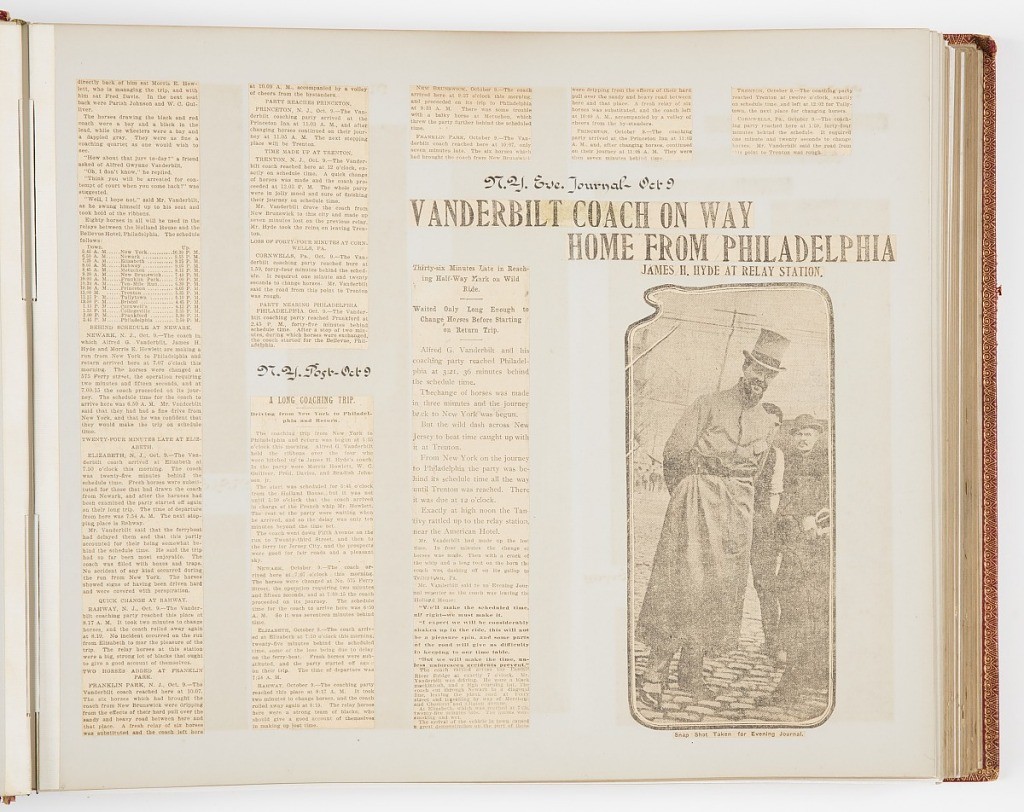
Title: Commemorative Scrapbook Documenting the 1901 Record Breaking Coach Race from New York City to Philadelphia and Back Again
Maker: James Hazen Hyde, American, 1876 - 1959
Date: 1901
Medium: Newspaper and magazine clippings mounted on heavy wove paper, annotated in pen and ink, bound in red leather with gilded lettering
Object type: Album Page
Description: Album of newspaper clippings describing the coach trip from New York to Philadelphia and return. The drivers were James H. Hyde and Alfred Vanderbilt.